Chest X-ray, PA view. Patient: 44 years old, sex M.
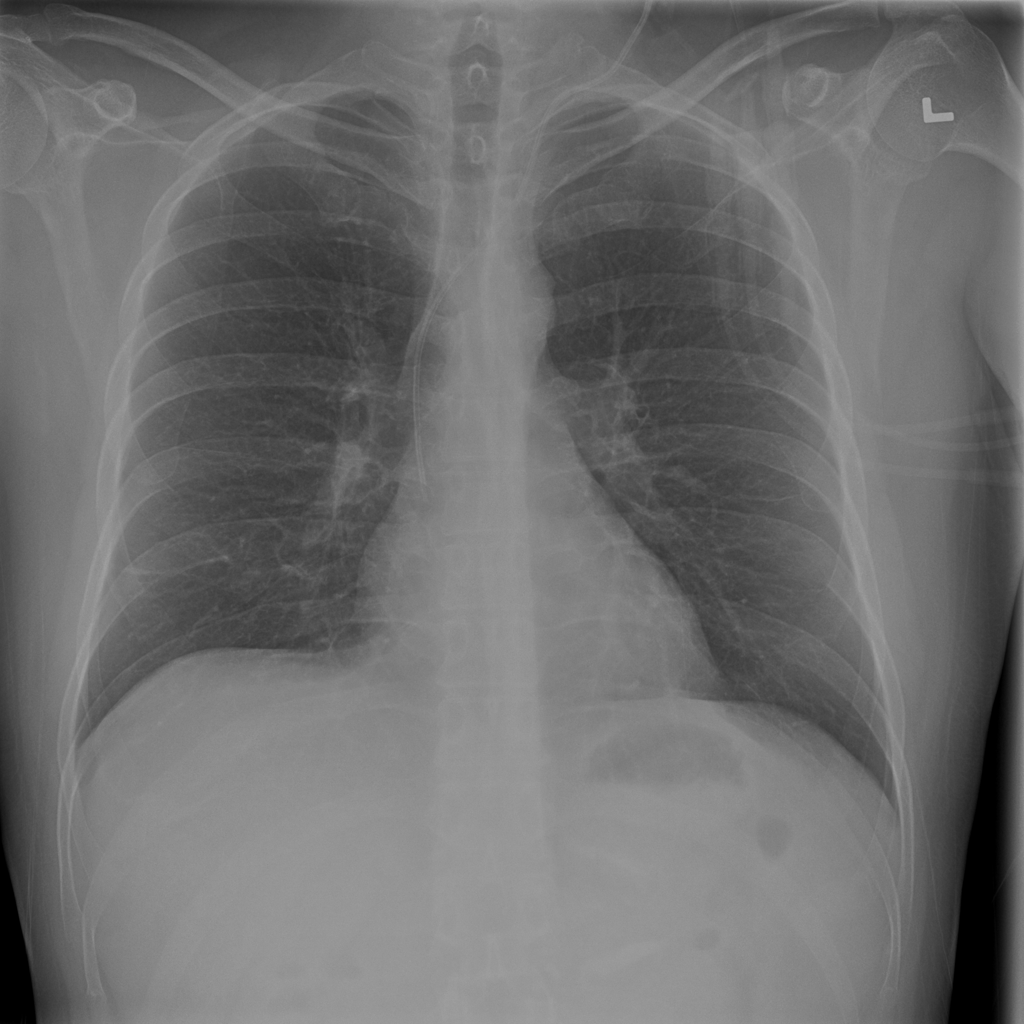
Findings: Atelectasis